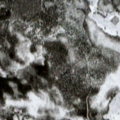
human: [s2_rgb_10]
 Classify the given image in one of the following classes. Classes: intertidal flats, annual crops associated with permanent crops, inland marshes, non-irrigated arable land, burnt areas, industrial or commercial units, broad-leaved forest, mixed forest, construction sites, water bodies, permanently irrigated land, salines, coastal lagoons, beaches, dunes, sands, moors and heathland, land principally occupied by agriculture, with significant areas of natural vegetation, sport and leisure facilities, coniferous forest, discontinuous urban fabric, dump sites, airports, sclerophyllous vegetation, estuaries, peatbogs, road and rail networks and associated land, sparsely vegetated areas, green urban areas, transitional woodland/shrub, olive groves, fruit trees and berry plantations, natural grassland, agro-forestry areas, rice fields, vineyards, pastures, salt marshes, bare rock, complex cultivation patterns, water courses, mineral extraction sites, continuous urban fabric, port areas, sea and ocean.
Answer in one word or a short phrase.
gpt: coniferous forest, transitional woodland/shrub